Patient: sex F, age 75
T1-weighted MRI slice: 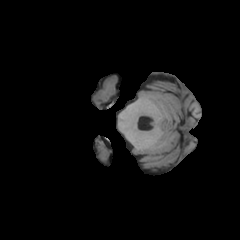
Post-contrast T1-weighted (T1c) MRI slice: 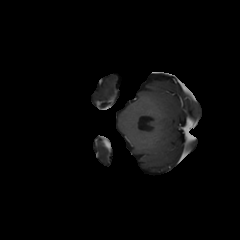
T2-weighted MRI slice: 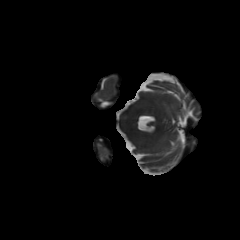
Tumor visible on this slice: no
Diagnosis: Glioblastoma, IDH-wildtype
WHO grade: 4